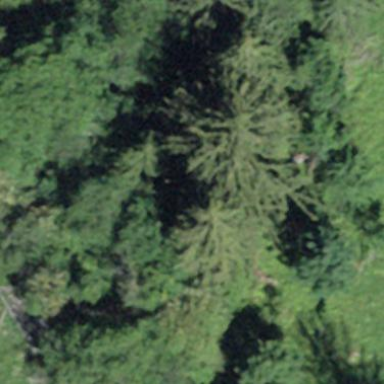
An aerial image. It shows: Forest area.